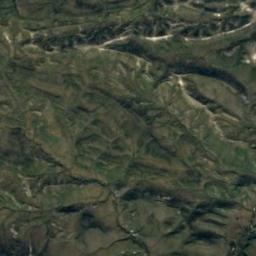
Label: mountain